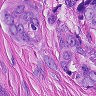
Metastatic tissue present: yes